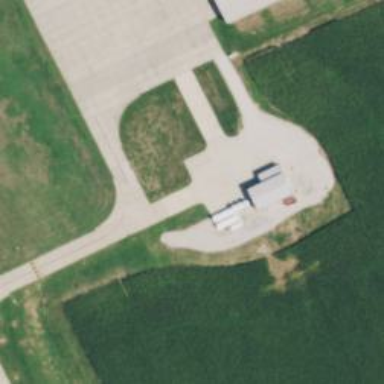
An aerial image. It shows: View of taxiway at the airport.